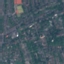
Land use / land cover class: Residential